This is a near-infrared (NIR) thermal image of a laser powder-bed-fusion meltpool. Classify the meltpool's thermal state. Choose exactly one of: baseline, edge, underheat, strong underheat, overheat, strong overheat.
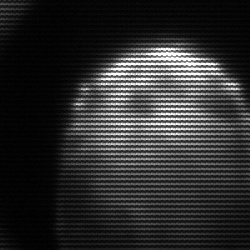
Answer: edge